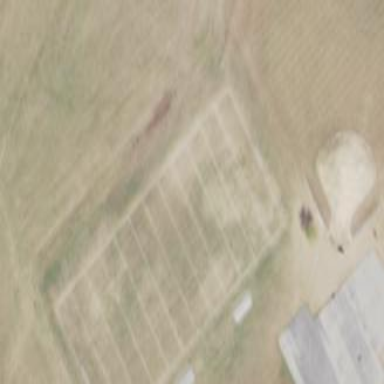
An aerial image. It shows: American football pitch for leisure and sport activities.